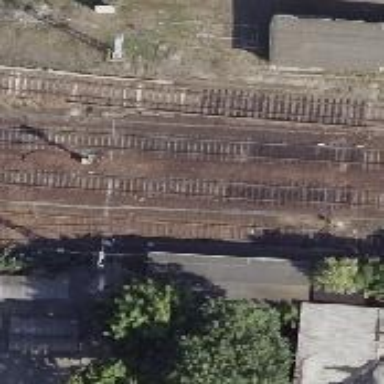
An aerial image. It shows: Abandoned railway yard.